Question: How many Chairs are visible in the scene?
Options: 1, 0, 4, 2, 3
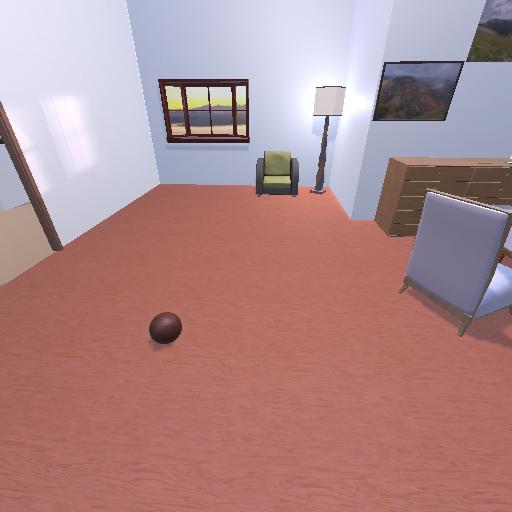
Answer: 1